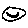
Label: smiley face